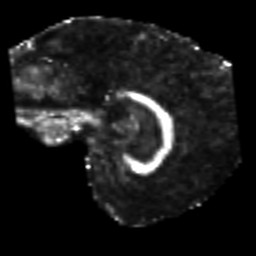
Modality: FA
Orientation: sagittal
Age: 67
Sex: female
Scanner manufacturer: siemens
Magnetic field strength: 3 T
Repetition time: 7.3 s
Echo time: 0.087 s